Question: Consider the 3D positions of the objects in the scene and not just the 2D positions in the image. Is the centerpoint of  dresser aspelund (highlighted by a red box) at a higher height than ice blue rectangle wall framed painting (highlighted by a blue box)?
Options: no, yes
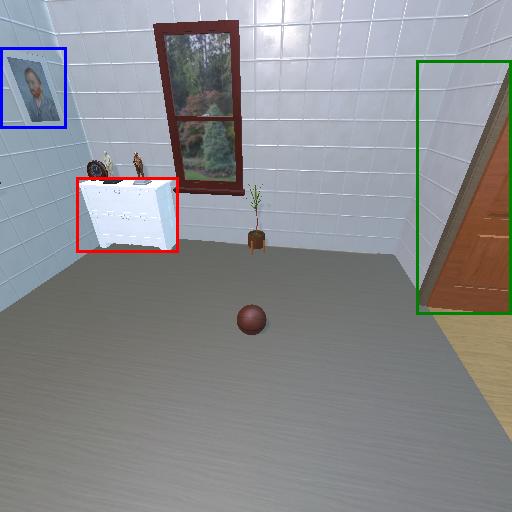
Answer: no